Question: How do I make the each block of this image act as a radio button?

'''
<table class="table table-bordered">
<tbody>
<tr class="category-item">
<td>
<input id="input-1" type="radio" name="list" value="" />
<label for="input-1">IT Solutions</label>
</td>
<td>
<input id="input-1" type="radio" name="list" value="" />
<label for="input-1">Household</label>
</td>
<td>
<input id="input-1" type="radio" name="list" value="" />
<label for="input-1">Design &amp; Multimedia</label>
</td>
</tr>
<tr class="category-item">
<td>
<input id="input-1" type="radio" name="list" value="" />
<label for="input-1">Event &amp; photography</label>
</td>
<td>
<input id="input-1" type="radio" name="list" value="" />
<label for="input-1">Sales &amp; Marketing</label>
</td>
<td>
<input id="input-1" type="radio" name="list" value="" />
<label for="input-1">Engineering &amp; Architecture</label>
</td>
</tr>
<tr class="category-item">
<td>
<input id="input-1" type="radio" name="list" value="" />
<label for="input-1">Writing &amp; Translation</label>
</td>
<td>
<input id="input-1" type="radio" name="list" value="" />
<label for="input-1">Finance &amp; Accounting</label>
</td>
<td>
<input id="input-1" type="radio" name="list" value="" />
<label for="input-1">Legal</label>
</td>
</tr>
</tbody>
</table>
'''
I've tried this but it only alows to select one table row as a radio button.
'''
.category-item input{
display: none;
}
.category-item label{
cursor: pointer;
padding: 30px;
}
'''
How to make each td act as a radio button the tr tag separates the block so all the elements are not radio button.
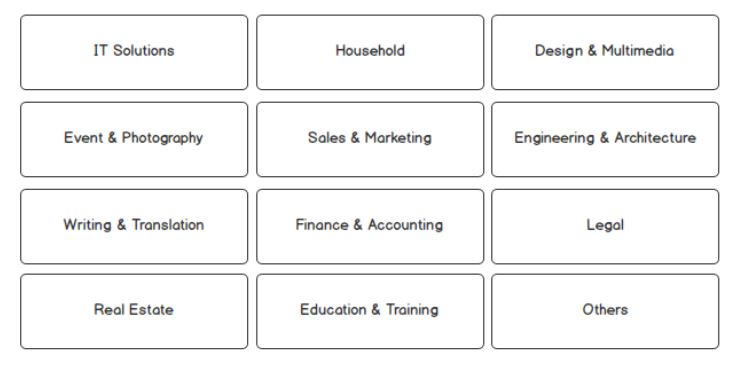
Answer: you must use unique id for inputs or dont use id and set input in label like this
'''
<label><input type="radio" name="list" value="" /> Label Title</label>
'''
Here is a <URL>, hope this helps.